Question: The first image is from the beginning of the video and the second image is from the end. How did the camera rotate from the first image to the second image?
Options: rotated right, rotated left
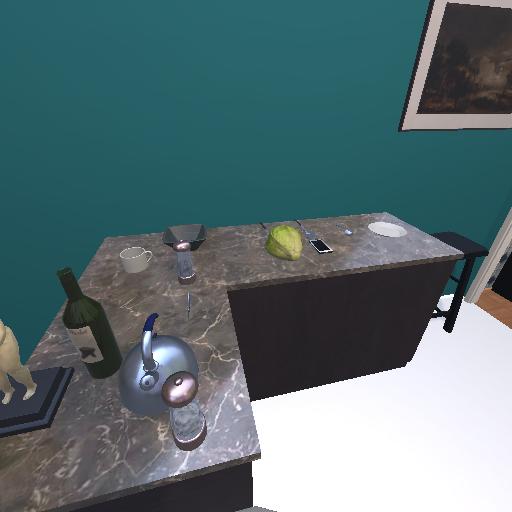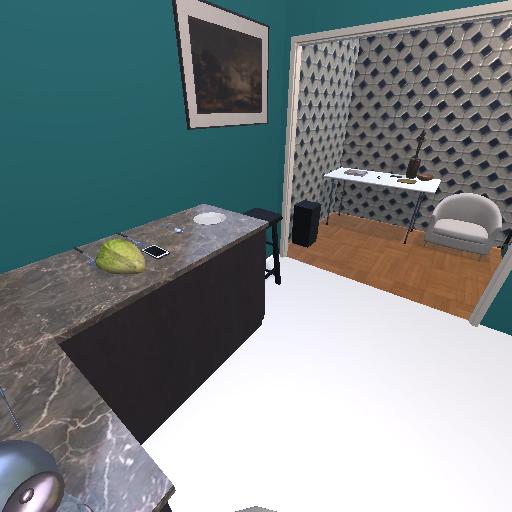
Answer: rotated right